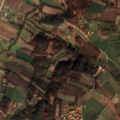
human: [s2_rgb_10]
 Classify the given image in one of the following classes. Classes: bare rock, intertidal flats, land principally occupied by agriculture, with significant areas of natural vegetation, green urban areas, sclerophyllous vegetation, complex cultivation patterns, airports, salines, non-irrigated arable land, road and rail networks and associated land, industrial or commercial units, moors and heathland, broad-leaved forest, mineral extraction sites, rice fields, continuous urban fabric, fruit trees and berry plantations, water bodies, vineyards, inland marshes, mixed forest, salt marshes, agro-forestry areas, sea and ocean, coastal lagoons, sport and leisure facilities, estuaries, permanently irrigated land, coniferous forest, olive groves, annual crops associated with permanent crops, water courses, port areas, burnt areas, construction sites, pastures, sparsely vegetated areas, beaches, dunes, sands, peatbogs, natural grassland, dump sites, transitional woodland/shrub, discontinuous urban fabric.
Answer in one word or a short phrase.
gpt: non-irrigated arable land, complex cultivation patterns, land principally occupied by agriculture, with significant areas of natural vegetation, broad-leaved forest